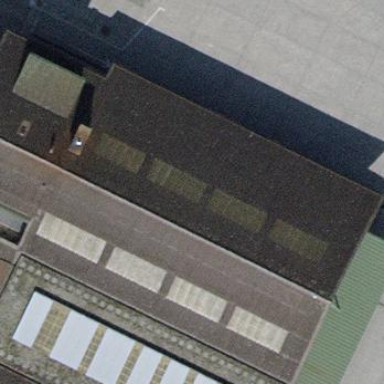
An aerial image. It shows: Building with gabled roof. The roof color is grey.